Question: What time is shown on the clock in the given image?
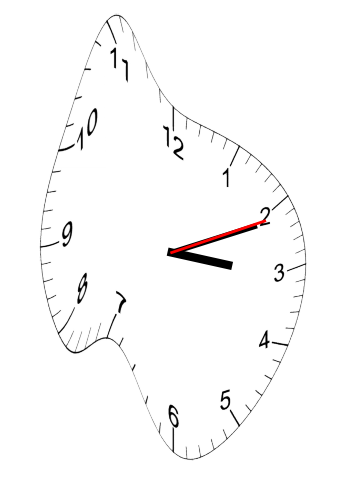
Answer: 03:11:11